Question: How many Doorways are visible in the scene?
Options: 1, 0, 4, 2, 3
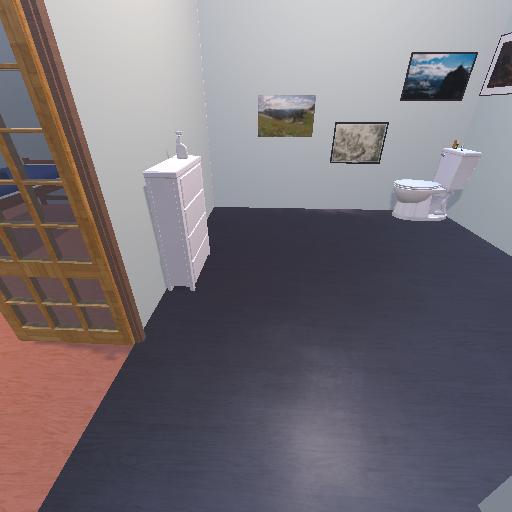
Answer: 1